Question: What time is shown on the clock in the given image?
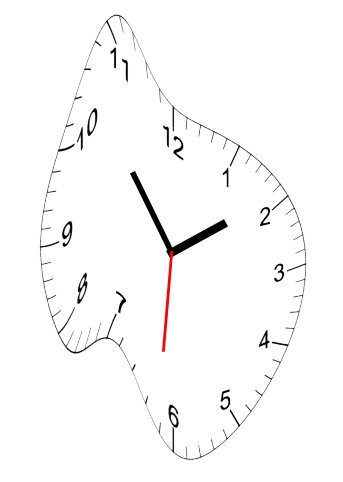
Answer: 01:53:31